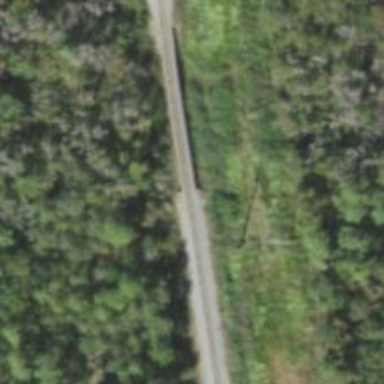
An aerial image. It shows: Bridge over railway line.